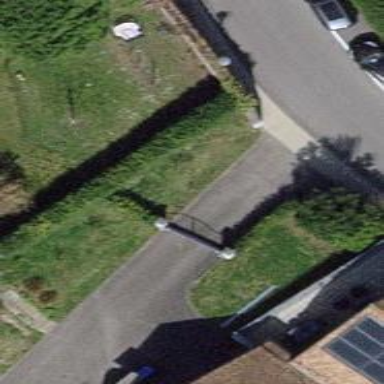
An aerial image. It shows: Gate.